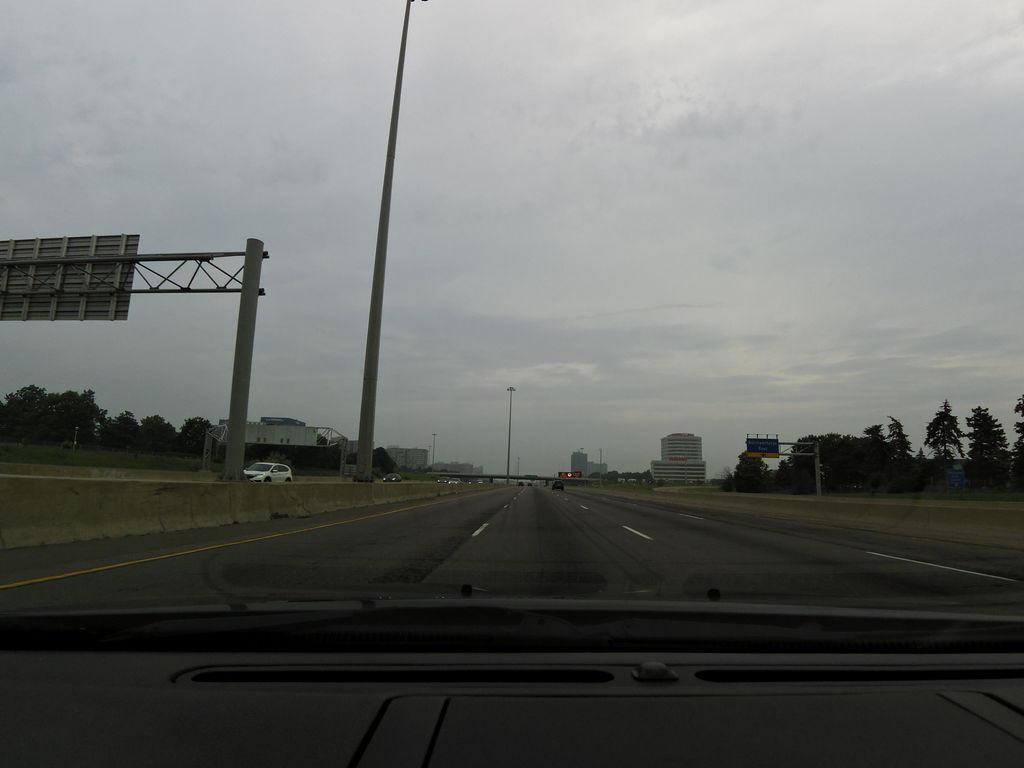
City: toronto